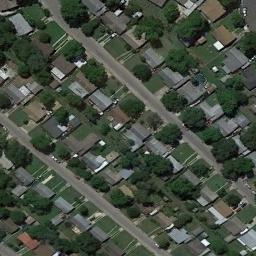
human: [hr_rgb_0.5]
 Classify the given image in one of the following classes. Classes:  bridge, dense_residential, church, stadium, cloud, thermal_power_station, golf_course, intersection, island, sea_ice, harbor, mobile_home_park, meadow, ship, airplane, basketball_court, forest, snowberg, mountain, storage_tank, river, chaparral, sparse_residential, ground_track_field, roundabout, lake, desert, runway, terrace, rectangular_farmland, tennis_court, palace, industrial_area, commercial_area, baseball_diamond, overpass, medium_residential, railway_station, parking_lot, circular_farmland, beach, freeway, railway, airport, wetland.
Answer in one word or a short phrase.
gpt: dense_residential